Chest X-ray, AP view. Patient: 67 years old, sex M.
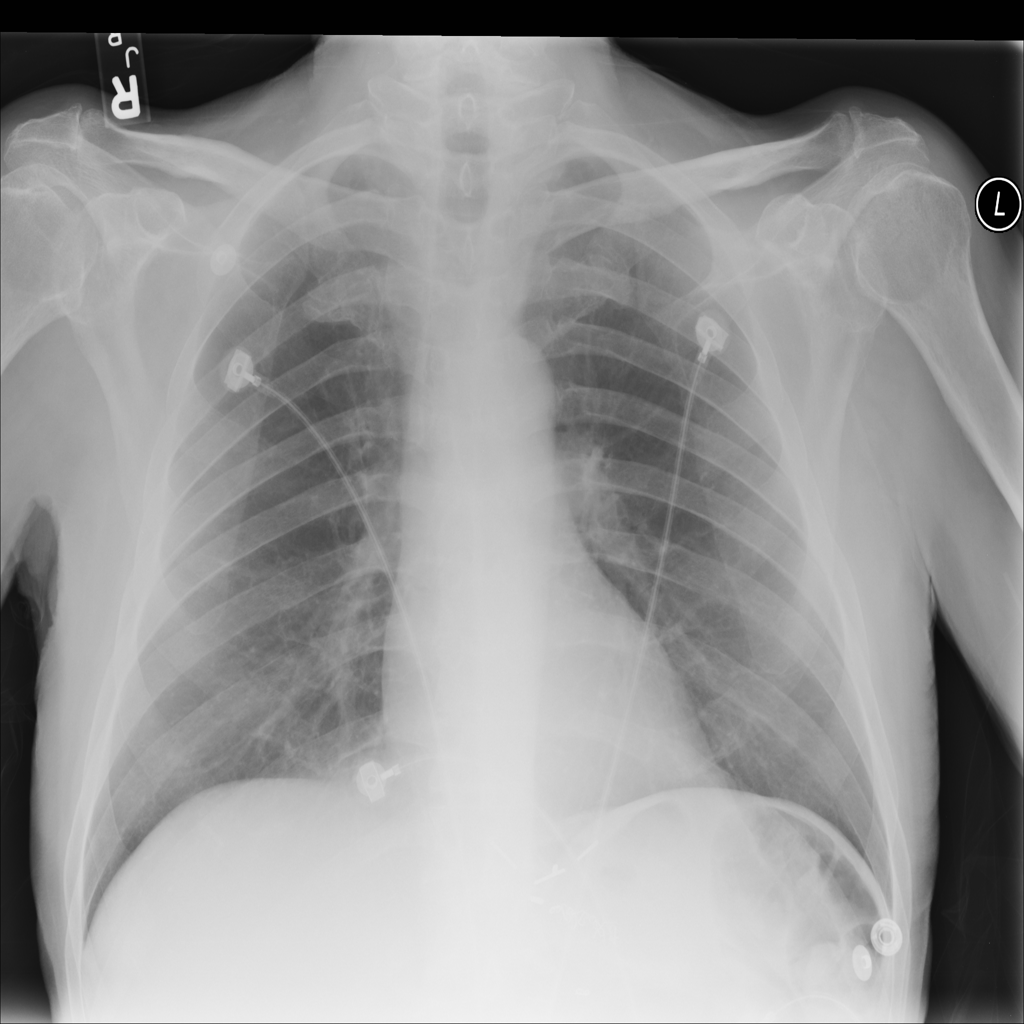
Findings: No Finding